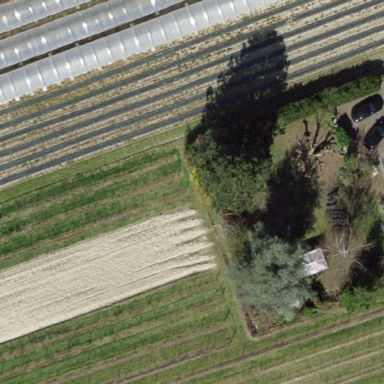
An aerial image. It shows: Orchard.